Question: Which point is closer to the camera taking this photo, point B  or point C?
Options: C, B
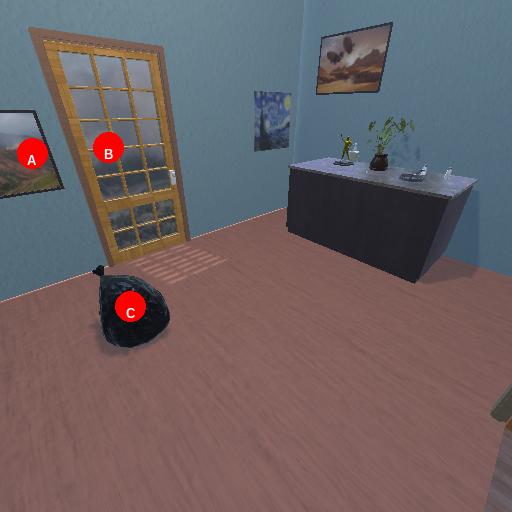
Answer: C